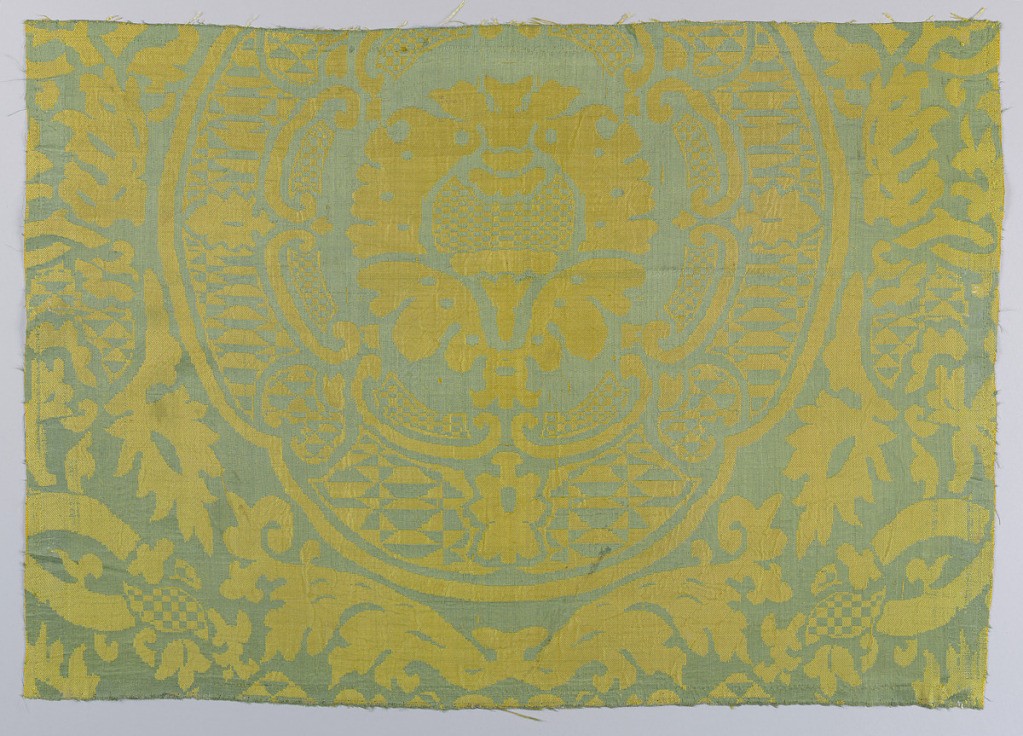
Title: Fragments
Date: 17th century
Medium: Medium:silk Technique: 4&1 satin plus 1/4 twill
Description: Large roundel with acanthus foliage in yellow on green.